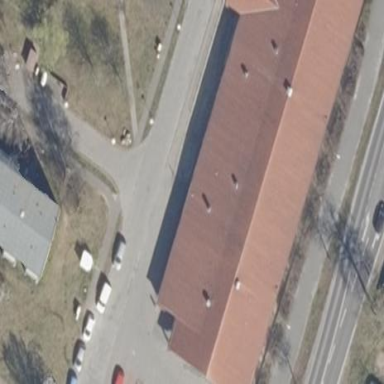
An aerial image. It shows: Supermarket located in building.